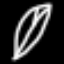
Label: leaf